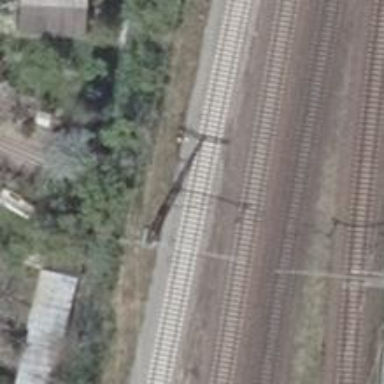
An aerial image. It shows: Power pole.